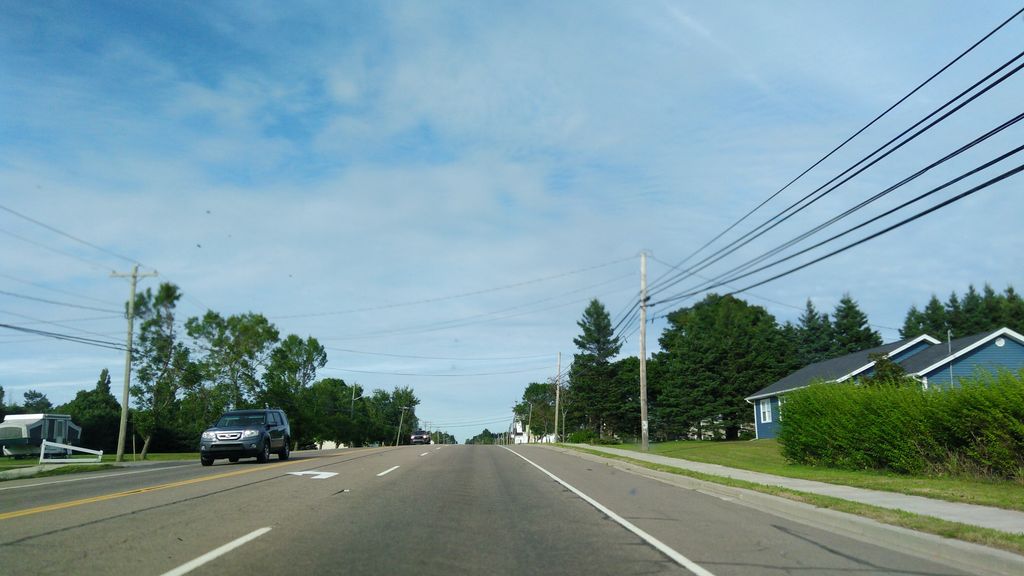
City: charlottetown